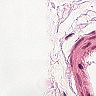
Metastatic tissue present: no